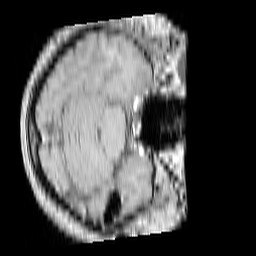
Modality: T1w
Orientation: axial
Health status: ill
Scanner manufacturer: philips
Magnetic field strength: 3 T
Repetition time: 0.3787 s
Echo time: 0.002908 s